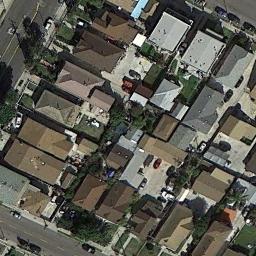
Label: residential